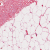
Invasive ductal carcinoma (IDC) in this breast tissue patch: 0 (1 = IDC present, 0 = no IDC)